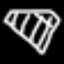
Label: diamond